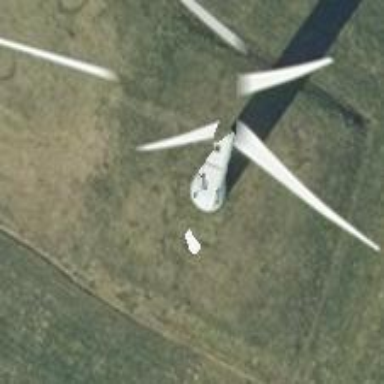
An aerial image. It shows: Wind generator powered by wind turbines of horizontal axis type. It is manufactured by Vestas.